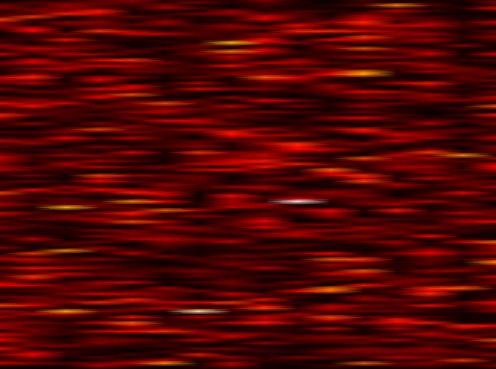
Label: FBMC